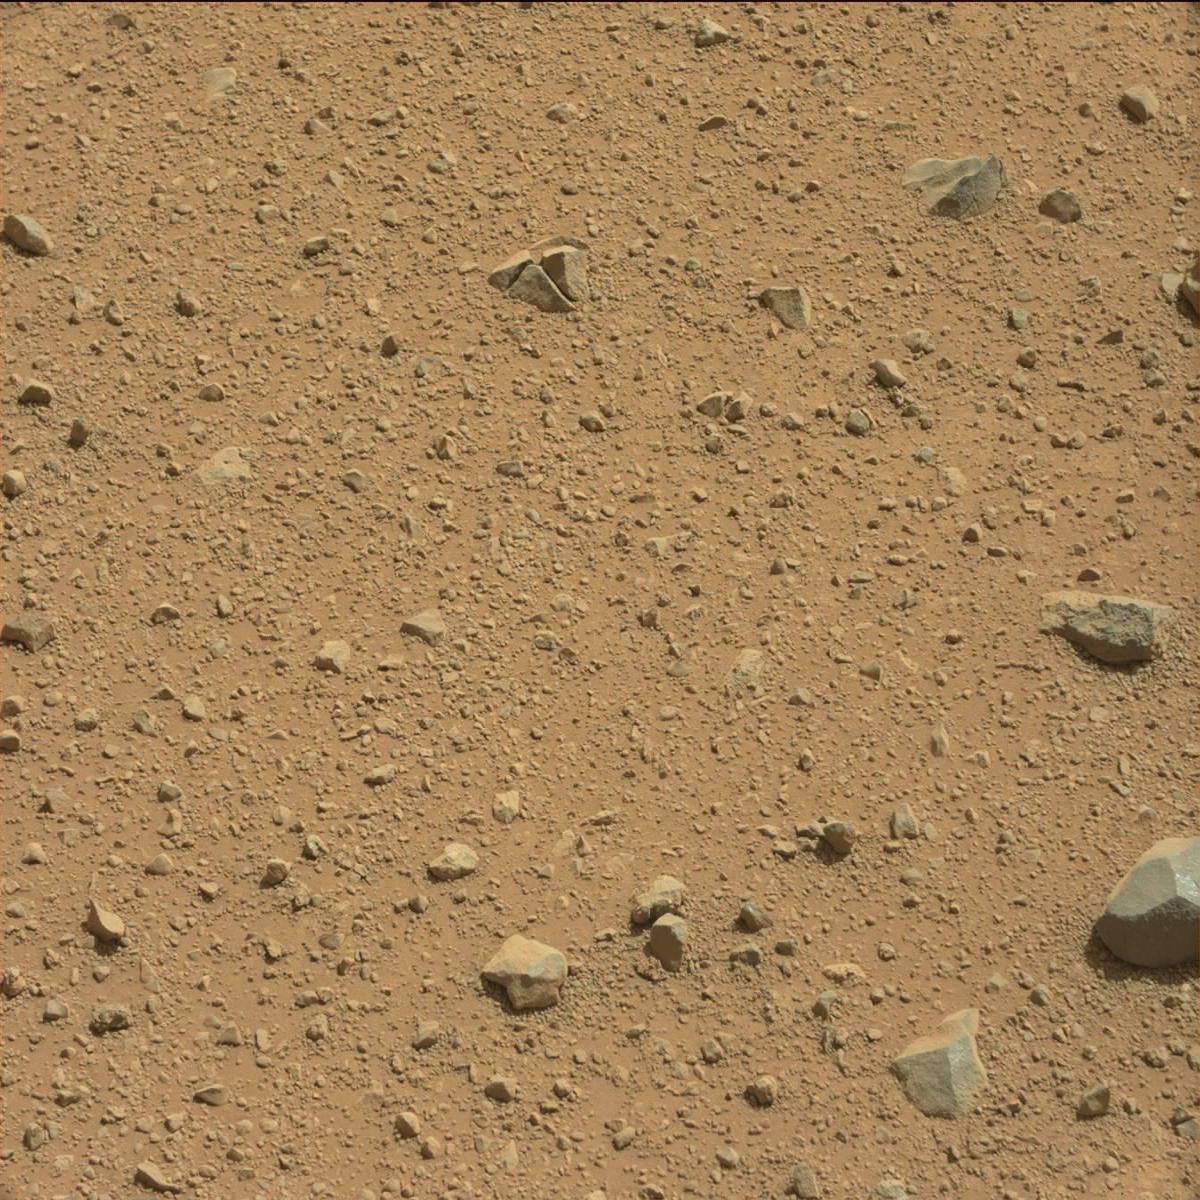
Terrain classes present: Bedrock, Rock, Sand / Soil